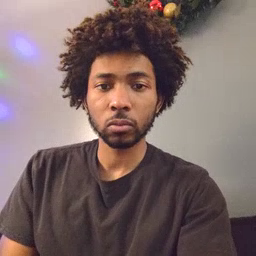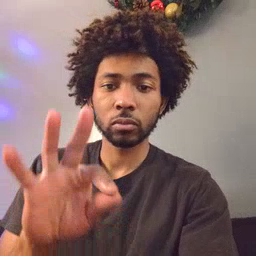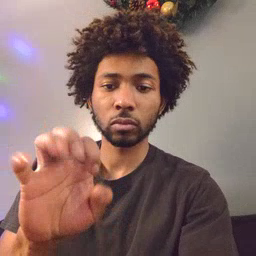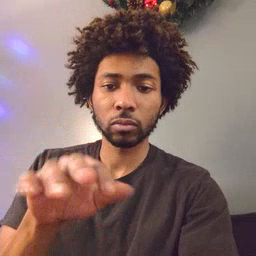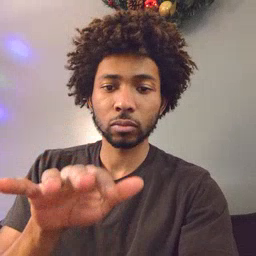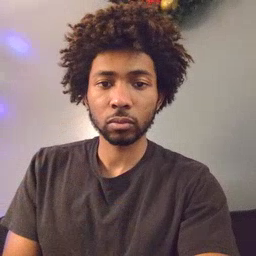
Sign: feet